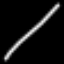
Label: line